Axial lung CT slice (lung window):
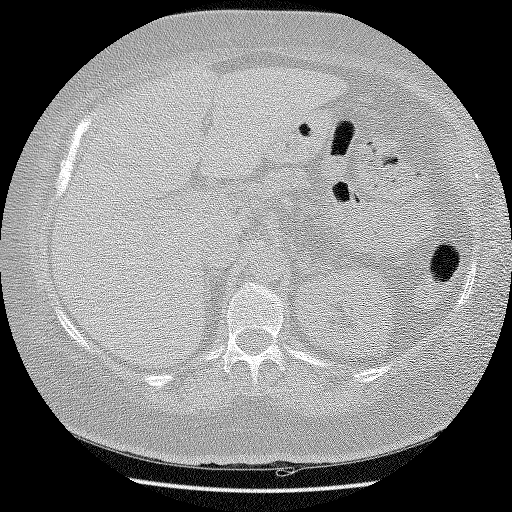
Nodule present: no